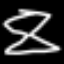
Label: hourglass